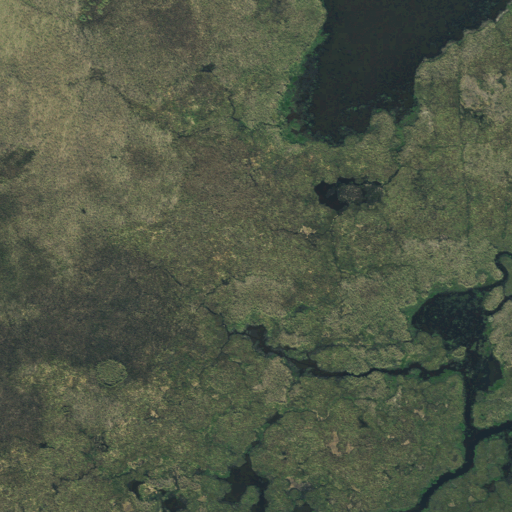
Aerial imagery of island in Texas named Pavell Island containing herbaceous wetlands, open water, and woody wetlands